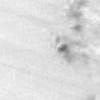
Label: no_change